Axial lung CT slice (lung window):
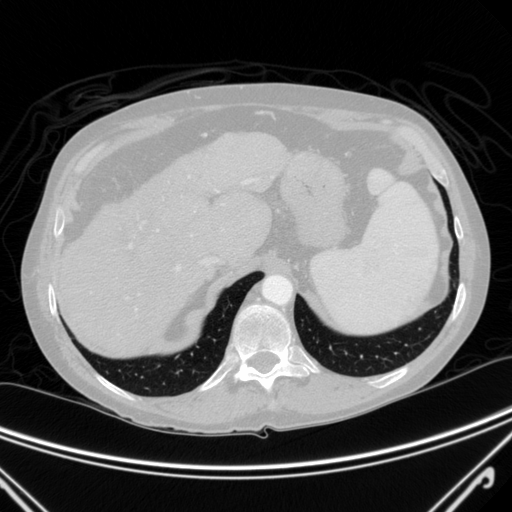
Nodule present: no